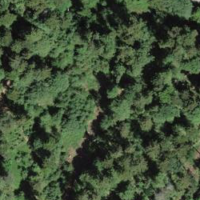
EUNIS habitat code: 43
Species observed at this site:
Pseudotsuga menziesii
Ajuga reptans